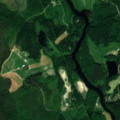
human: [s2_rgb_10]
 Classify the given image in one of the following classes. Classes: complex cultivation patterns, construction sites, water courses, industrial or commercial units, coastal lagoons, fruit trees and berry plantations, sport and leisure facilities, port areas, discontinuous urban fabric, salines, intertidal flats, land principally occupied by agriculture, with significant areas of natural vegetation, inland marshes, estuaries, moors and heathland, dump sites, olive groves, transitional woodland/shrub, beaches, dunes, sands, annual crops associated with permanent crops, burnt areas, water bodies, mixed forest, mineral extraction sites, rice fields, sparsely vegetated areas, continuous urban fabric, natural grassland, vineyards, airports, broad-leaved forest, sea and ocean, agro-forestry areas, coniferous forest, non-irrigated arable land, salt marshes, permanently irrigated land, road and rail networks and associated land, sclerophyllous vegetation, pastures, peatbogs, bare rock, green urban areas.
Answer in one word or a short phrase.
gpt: non-irrigated arable land, land principally occupied by agriculture, with significant areas of natural vegetation, coniferous forest, mixed forest, transitional woodland/shrub